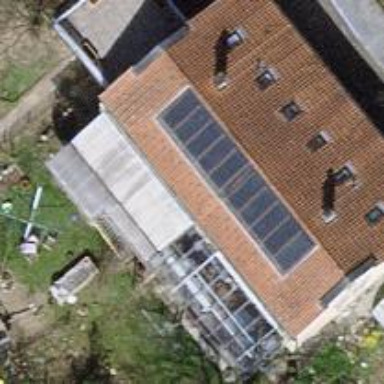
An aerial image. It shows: Solar power generator with photovoltaic panels.